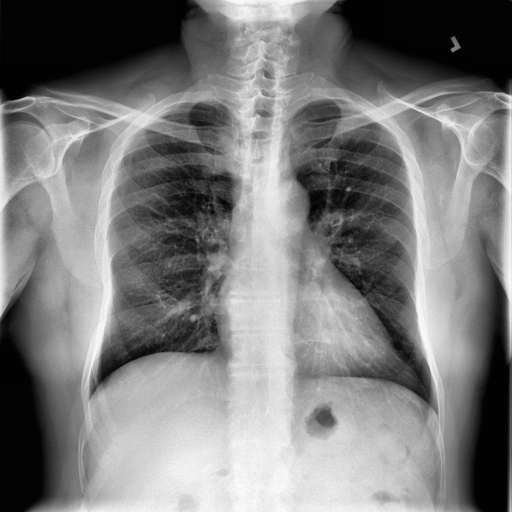
Finding: NORMAL